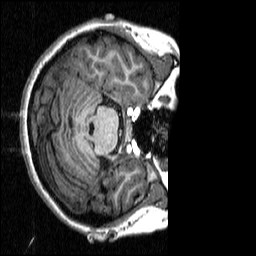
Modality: T1w
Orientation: axial